Question: > I have to create a class MyBigInteger to calculate the operations: mod inverse and mod power with >very big integers ( about 60 digits in Decimals or more ). To solve this, I use String to store my >numbers and create some basic functions such as add, subtract, mod, div,... But the problem I got >here is that: while my add and subtract methods work right, my multiple functions only works with >small numbers, and if I use input with numbers 7, 8 or more digits, my program will not responds. I >think my idea to use String to store big numbers may be a bad idea and If i use array to store them, >will my class work more quickly, won't it?
Below is my code.The add and subtract method seem to work correctly so I will only post the method >multiple.
First is method a MyBigInteger multiply a integer. I use it to create my multipler between two >MyBigInteger:
'''
public class MyBigInteger {
private String val;
public static final MyBigInteger ZERO = new MyBigInteger("0");
...
private MyBigInteger mutiple( int k){
MyBigInteger result = ZERO;
if( k == 0) return result;
for( int i = 1; i <= Math.abs(k); i++) result = result.add(this);
if( k > 0) return result;
else return result.getOpposite(); // result.add(result.getOpposite()) == ZERO
}
public MyBigInteger mutiple( MyBigInteger mbi){
MyBigInteger result = ZERO;
if( mbi.toString().charAt(0) != '-'){
for( int i = mbi.toString().length() - 1; i >= 0; i--){
result = result.add(this.mutiple(Integer.parseInt(mbi.toString().charAt(mbi.toString().length() - i -1) + "")).mutiple((int)Math.pow(10, i)));
}
} else{
for( int i = mbi.toString().length() - 1 ; i >= 1; i--){
result = result.add(this.mutiple(Integer.parseInt(mbi.toString().charAt(mbi.toString().length() - i) + "")).mutiple((int)Math.pow(10, i-1)));
}
result = result.getOpposite();
}
return result;
}
'''
> Many thanks for any help you may be able to provide
Sorry for this, but the Multiplication method was fixed and It works perfectly. But that it not the only problem in my Class. I created a mod method by using a subtraction method. And In my subtraction method, I use subAbs method which is a particular subtraction for two Positive MyBigNumber.
'''
public MyBigInteger subAbs( MyBigInteger mBI){
String result = "";
int i = this.getLength();
int j = mBI.getLength();
int s = 0;
int r = 0;
String temp = "";
String val1 = this.toString();
String val2 = mBI.toString();
if( this.equalsTo(mBI) == true ) return ZERO;
else
if( this.greaterThan(mBI) == true){
for( int k = 0; k < i - j; k++) temp += "0";
val2 = temp + val2;
for( int k = i-1; k > 0; k-- ){
//And the statement right behind this comment is the wrong line (224) in the image
s = 10 + Integer.parseInt(val1.charAt(k) + "") - Integer.parseInt(val2.charAt(k) + "") - r;
if( s >= 10){
s = s - 10;
r = 0;
} else r = 1;
result = Integer.valueOf(s).toString() + result;
}
s = Integer.parseInt(val1.charAt(0) + "") - Integer.parseInt(val2.charAt(0)+"") - r;
if( s >= 0 ) result = s + result;
else result = Integer.valueOf(s).toString() + result;
return new MyBigInteger(result);
} else return new MyBigInteger("-" + mBI.subAbs(this).toString());
'''
}
And if I put in a big number, I get a exception:
The problem may start from the method subAbs.
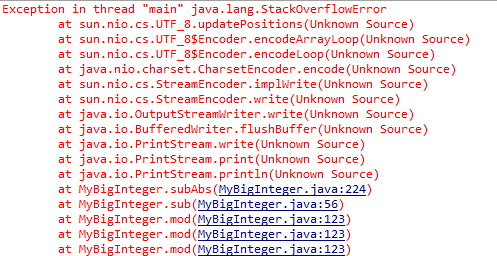
Answer: Your multiply method is simply adding over and over and over. This works fine for small numbers, but when you put in large numbers you are doing tons of calculations, the computer has to take a long time to figure it out.
How would you multiply 100x12345 by hand? Would you add 12345+12345, then take that and add 12345, then take that and add 12345, and repeat 100 times? That's what your alogirthm is doing now. You should try to implement your multiply algorithm in the same way you would multiply 100x12345.